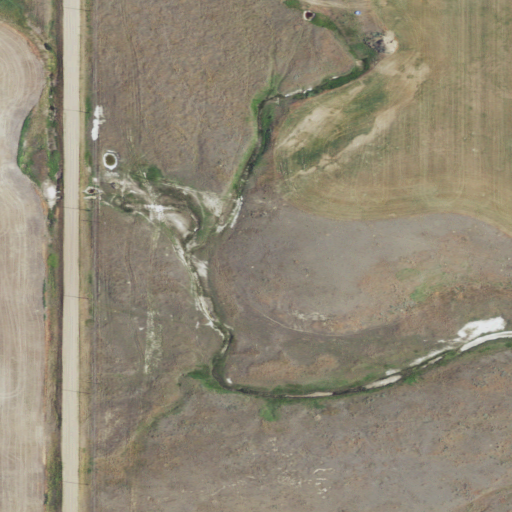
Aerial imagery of valley in Montana named Jerome Coulee containing grassland, shrub, cultivated crops, open development, and low intensity development